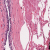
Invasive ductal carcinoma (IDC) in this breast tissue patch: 0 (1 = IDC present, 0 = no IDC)